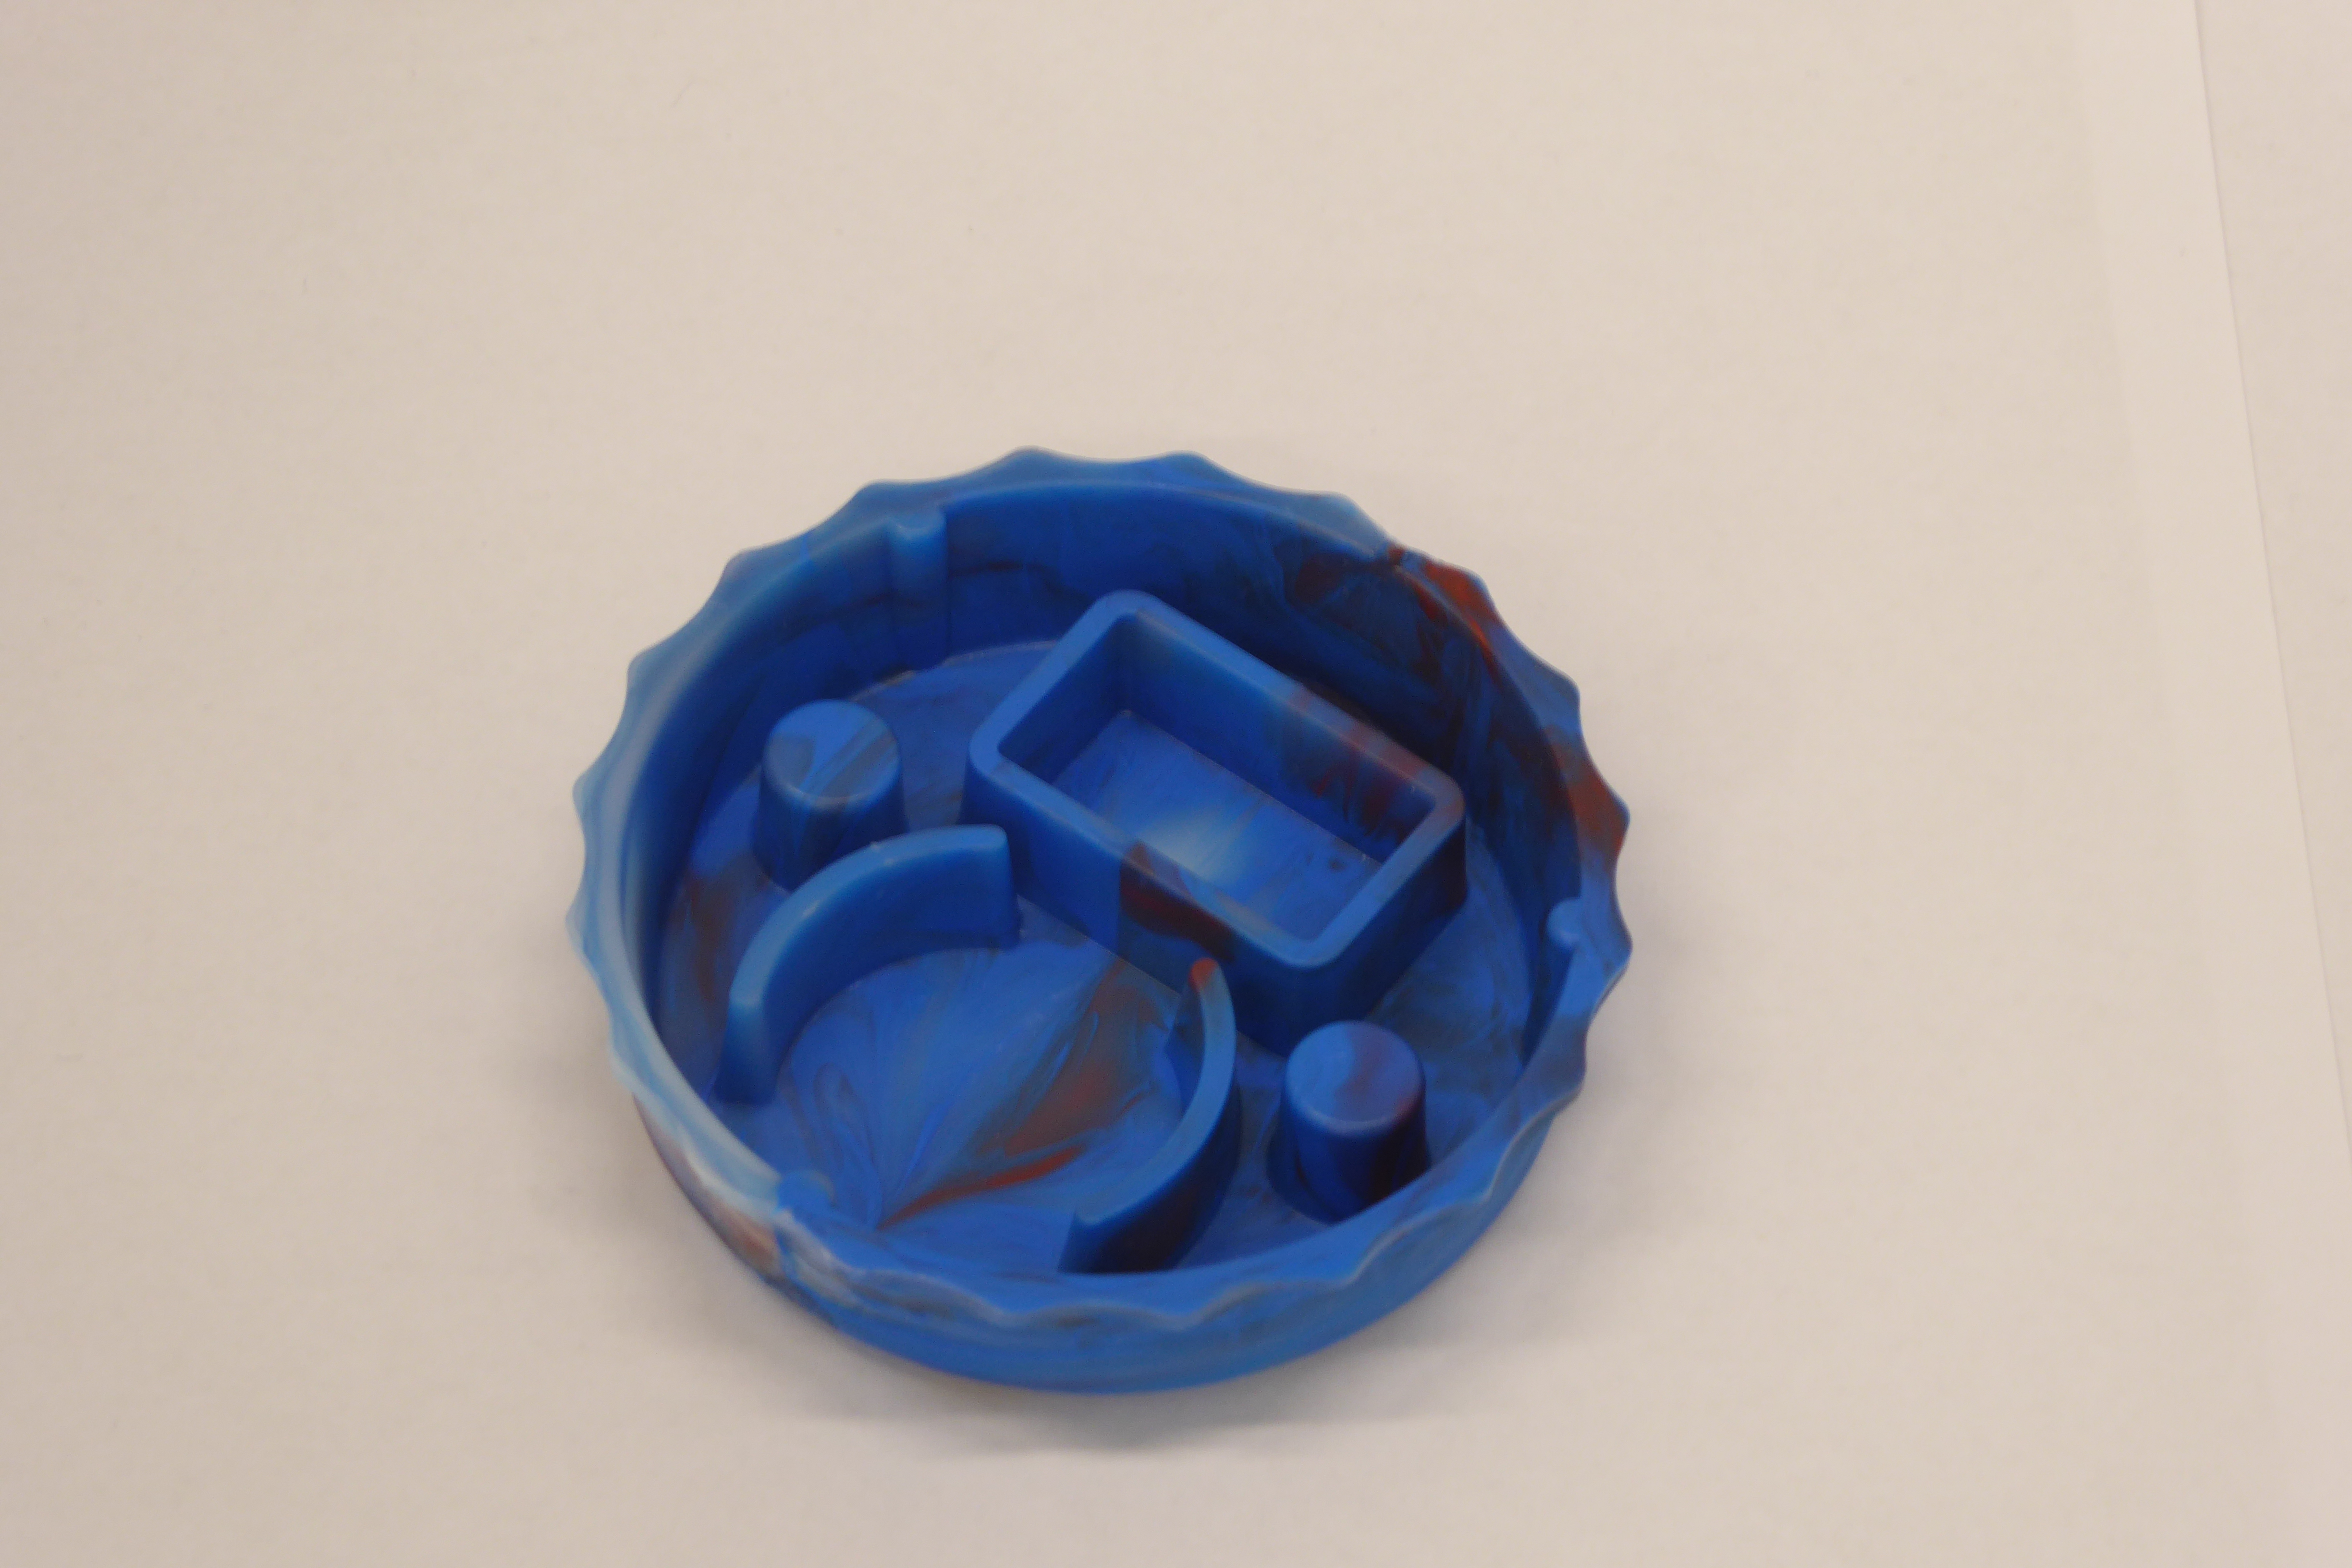
Label: Bottle Opener - Inlay